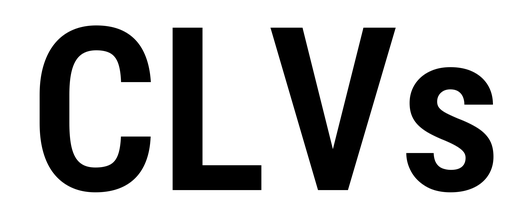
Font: Roboto_Condensed_SemiBold